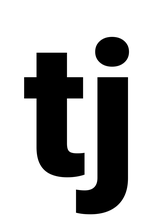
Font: Roboto_Black